Aerial crown-view tile of a tropical tree (Barro Colorado Island, Panama), acquired 20240716:
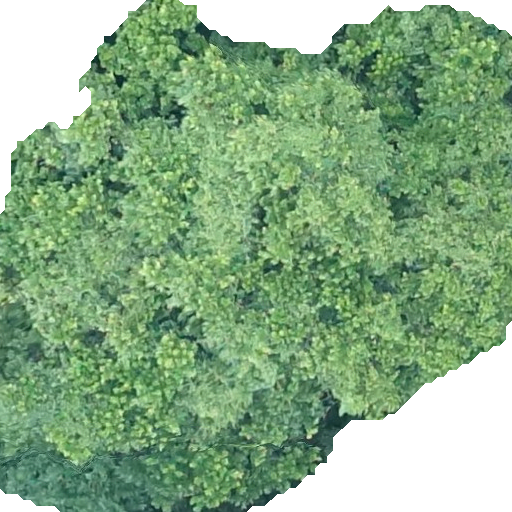
Species: Anacardium excelsum
GBIF accepted scientific name: Anacardium excelsum
Crown area: 358.307 m²